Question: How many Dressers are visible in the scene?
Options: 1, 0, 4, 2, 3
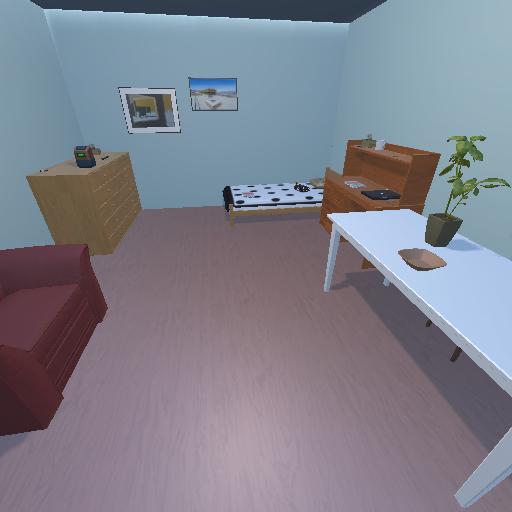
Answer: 1